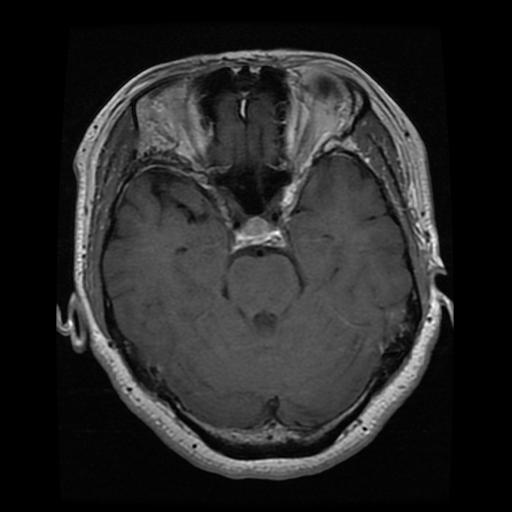
Label: pituitary